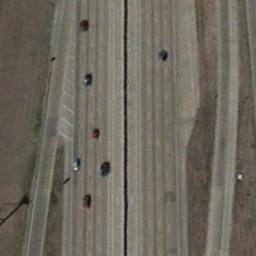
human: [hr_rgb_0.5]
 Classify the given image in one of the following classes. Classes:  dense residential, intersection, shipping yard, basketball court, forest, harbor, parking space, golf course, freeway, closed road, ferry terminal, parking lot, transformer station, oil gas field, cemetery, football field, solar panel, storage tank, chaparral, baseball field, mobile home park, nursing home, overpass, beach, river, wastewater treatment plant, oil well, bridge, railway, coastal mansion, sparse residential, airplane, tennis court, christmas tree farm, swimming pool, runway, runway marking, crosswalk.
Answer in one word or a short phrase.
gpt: freeway